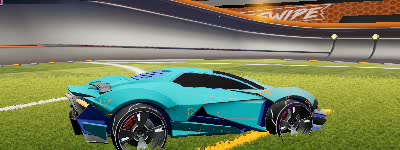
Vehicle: werewolf